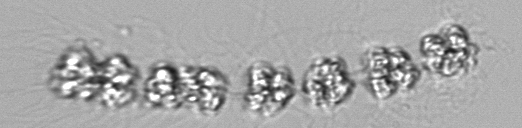
Label: Leptocylindrus_mediterraneus